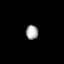
Tissue: lung
Cell type: T cells
Senescence score: 0.2083
Nuclear area (px): 171
Mean DAPI intensity: 169.228